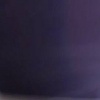
Label: space